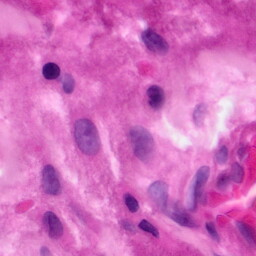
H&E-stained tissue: Pancreatic